Question: I have a column as below screenshot in my google bigquery

i need to convert that column to rows as below in Bigquery :
70042
70055
70044
70046
70042
70055
70044
70046
Please suggest me how can i get the rows like above.
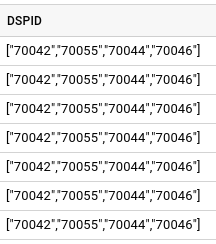
Answer: Below examples for BigQuery Standard SQL
First is applicable if your column is an array of string and second in case if it is a string that looks like array :o)
'''
#standardSQL
WITH 'project.dataset.table' AS (
SELECT 1 id, ['70042', '70055', '70044', '70046'] dspid UNION ALL
SELECT 2 id, ['70042', '70055', '70044', '70046'] dspid
)
SELECT id, dspid
FROM 'project.dataset.table',
UNNEST(dspid) dspid
#standardSQL
WITH 'project.dataset.table' AS (
SELECT 1 id, '["70042","70055","70044","70046"]' dspid UNION ALL
SELECT 2 id, '["70042","70055","70044","70046"]' dspid
)
SELECT id, dspid
FROM 'project.dataset.table',
UNNEST(SPLIT(REGEXP_REPLACE(dspid, r'[\[\]"]', ''))) dspid
'''
Both produce below result
'''
Row id dspid
1 1 70042
2 1 70055
3 1 70044
4 1 70046
5 2 70042
6 2 70055
7 2 70044
8 2 70046
'''
Note: below fragment is used just to mimic you real data / table and just for you to test / play with. In reality, you can remove it and use your specific 'project.dataset.table'
'''
WITH 'project.dataset.table' AS (
..............
)
'''
Next time you ask question on SO please provide more details about your case and show what you tried even if it didn't work for you - this usually helps us to better understand your case and thus better help you
> Update
So, for example, if your table is 'veuhub-185502.AdtechAnalytics.tag_request' you should use below
'''
#standardSQL
SELECT id, dspid
FROM 'veuhub-185502.AdtechAnalytics.tag_request',
UNNEST(dspid) dspid
'''
or below for (based on your comments)
'''
#standardSQL
SELECT
DSPID,
adtype,
adtypeWithDevice,
EXTRACT(year FROM request_timestamp) AS year,
EXTRACT(month FROM request_timestamp) AS month,
EXTRACT(day FROM request_timestamp) AS day,
EXTRACT(hour FROM request_timestamp) AS hour,
SUM(1) AS requestcount
FROM 'veuhub-185502.AdtechAnalytics.tag_request',
UNNEST(dspid) dspid
GROUP BY adtype,adTypeWithDevice,DSPID,year,month,day,hour
'''